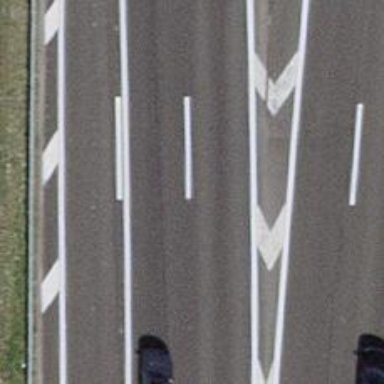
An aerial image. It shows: Asphalt motorway.